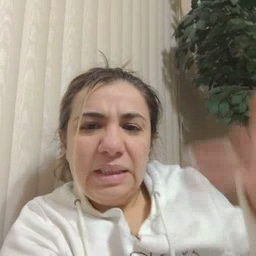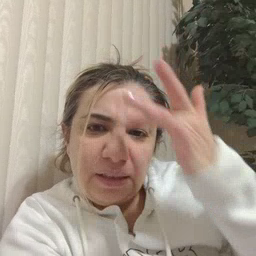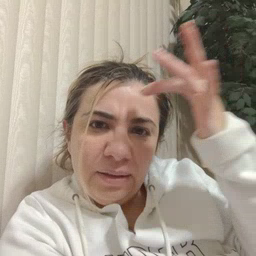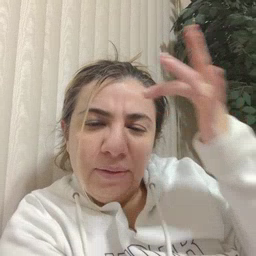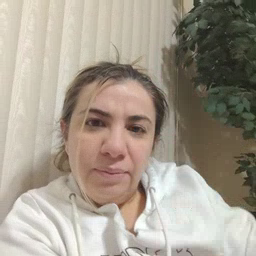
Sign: sick